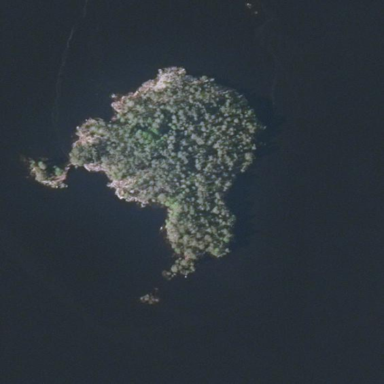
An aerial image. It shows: Islet covered with woodland.